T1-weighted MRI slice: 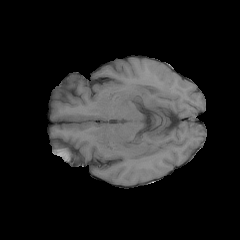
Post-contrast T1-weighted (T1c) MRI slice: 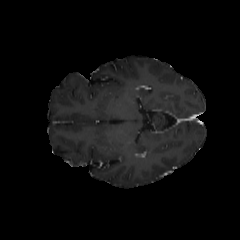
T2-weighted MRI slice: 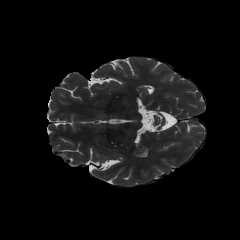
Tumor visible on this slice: no